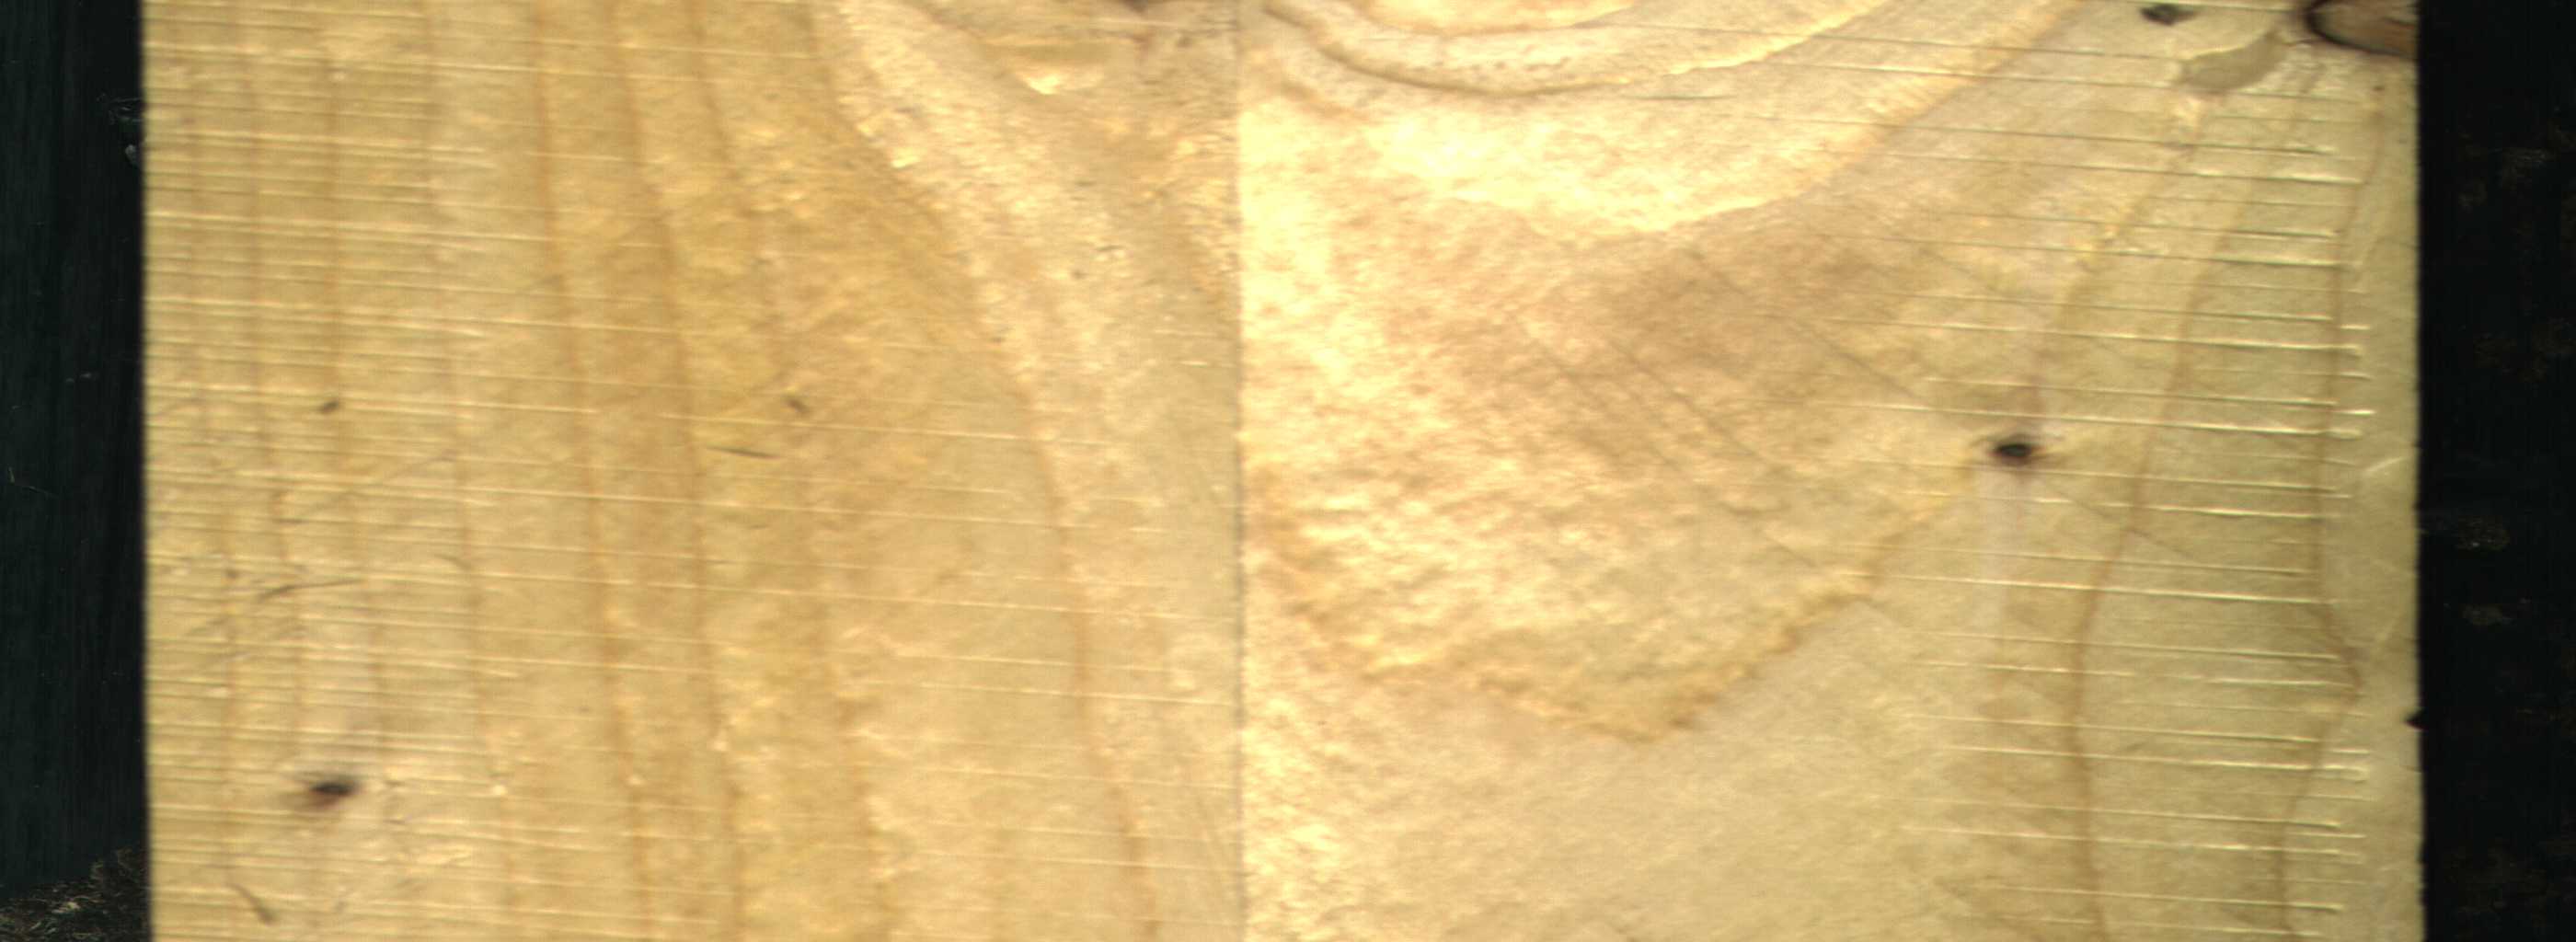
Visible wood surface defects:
Dead_Knot
Dead_Knot
Live_Knot
Live_Knot